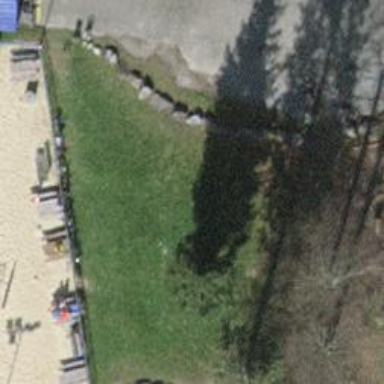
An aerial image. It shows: Picnic table located in leisure land area.